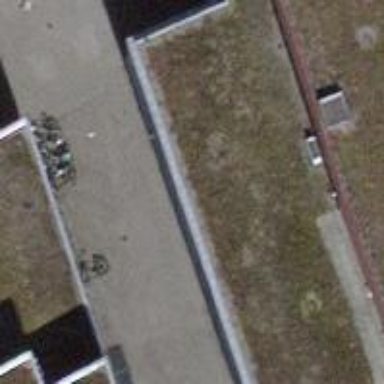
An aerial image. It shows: Bicycle parking area.